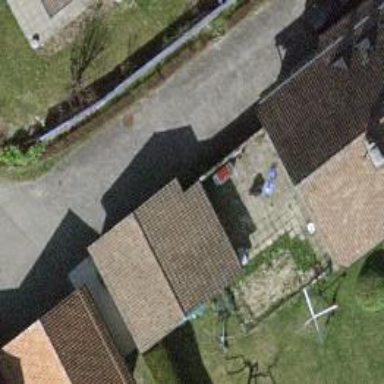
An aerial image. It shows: Garage.